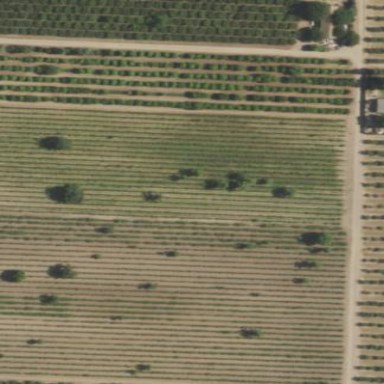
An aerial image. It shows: Vineyard.